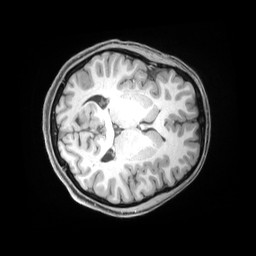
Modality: T1w
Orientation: axial
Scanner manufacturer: siemens
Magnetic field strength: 3 T
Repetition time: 2.53 s
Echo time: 0.00169 s